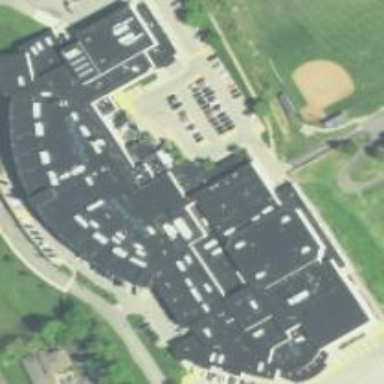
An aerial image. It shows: School building.